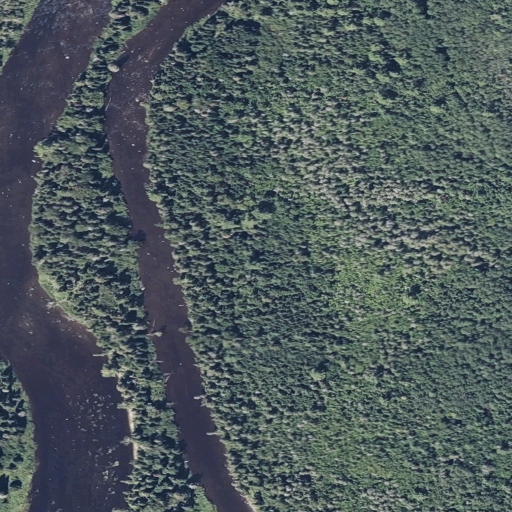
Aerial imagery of island in Maine named Pine Island containing woody wetlands, evergreen forest, open water, herbaceous wetlands, and mixed forest